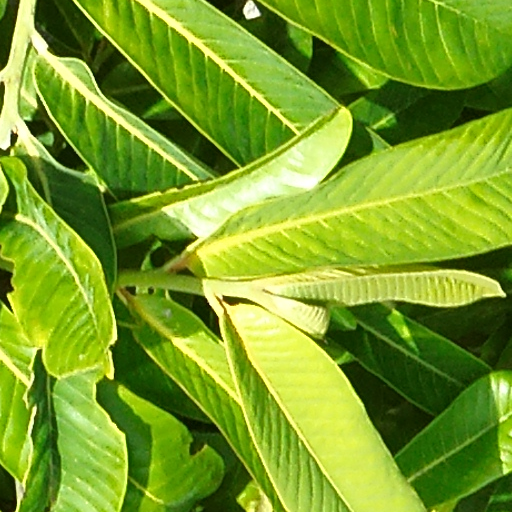
Species: Virola surinamensis
GBIF accepted scientific name: Virola surinamensis
Crown area (m\u00b2): 256.49